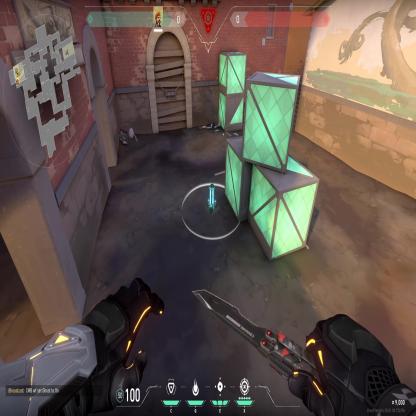
Label: planted spike